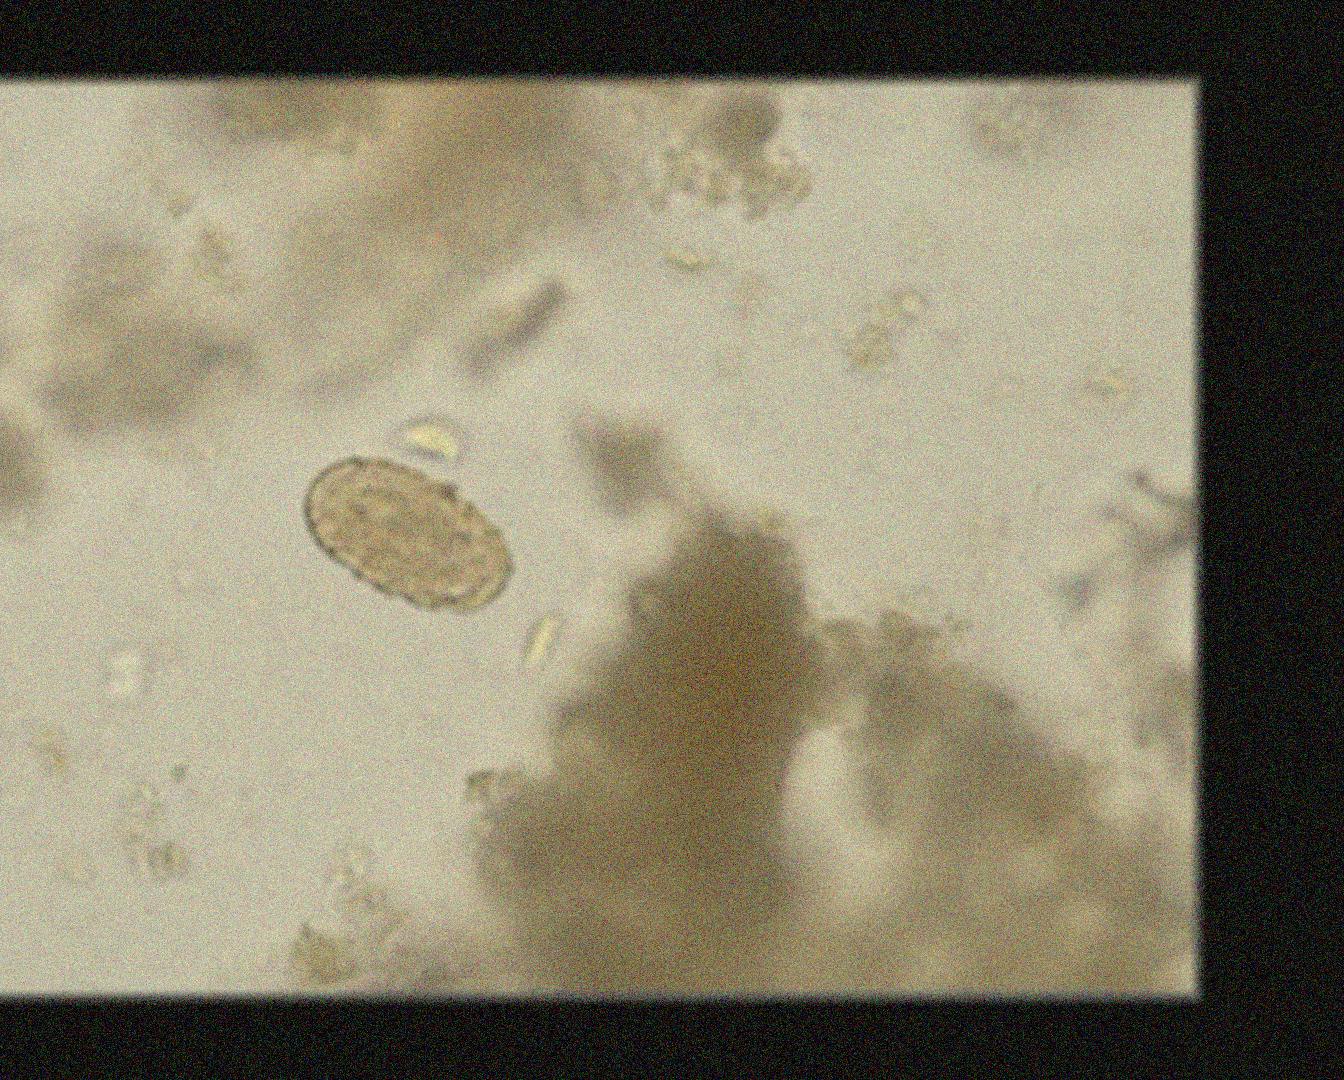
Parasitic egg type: Ascaris lumbricoides